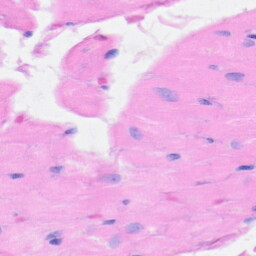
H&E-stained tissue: Heart